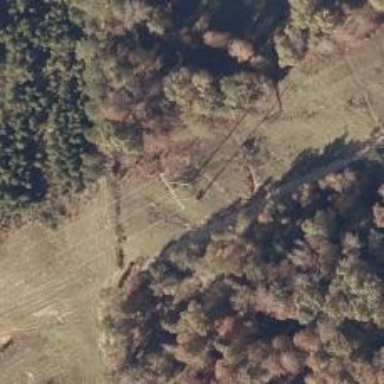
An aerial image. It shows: H-frame designed tower for power lines.